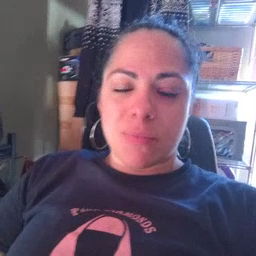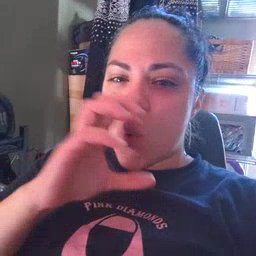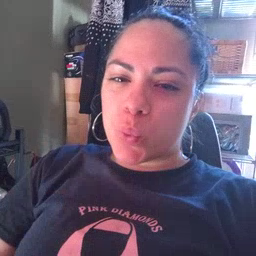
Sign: old